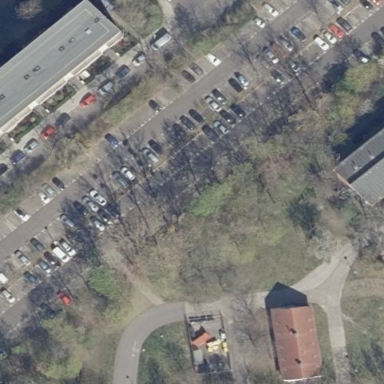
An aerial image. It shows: Parking area with surface.